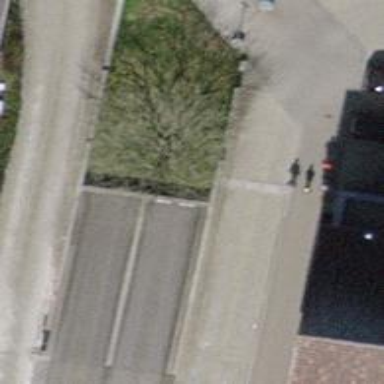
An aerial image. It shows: Parking entrance.